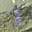
Label: 1